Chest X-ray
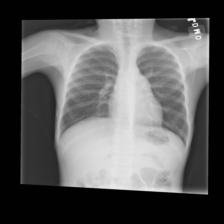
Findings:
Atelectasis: negative
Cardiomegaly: negative
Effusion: negative
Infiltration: negative
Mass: negative
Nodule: negative
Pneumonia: negative
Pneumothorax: negative
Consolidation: negative
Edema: negative
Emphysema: negative
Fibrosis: negative
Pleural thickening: negative
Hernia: negative